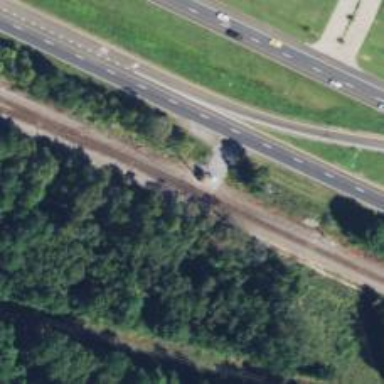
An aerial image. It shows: Junction on the railway.